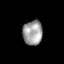
Tissue: skin
Cell type: Epithelial cells
Senescence score: 0.7978
Nuclear area (px): 486
Mean DAPI intensity: 156.486